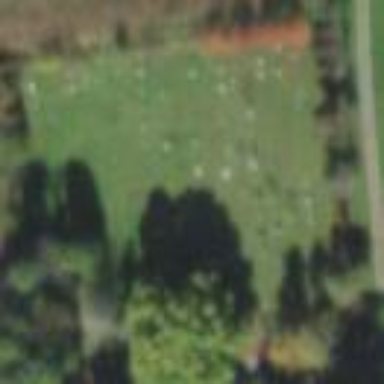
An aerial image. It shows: Cemetery.